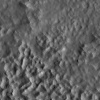
Atmospheric dust classification: not_dusty